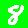
Digit: 8